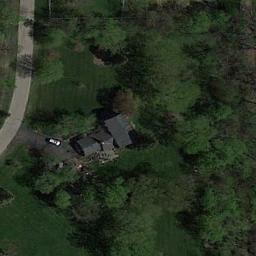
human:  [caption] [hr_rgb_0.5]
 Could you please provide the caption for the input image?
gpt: The sparse residential  is surrounded by trees .

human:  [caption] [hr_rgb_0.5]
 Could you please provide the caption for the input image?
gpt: The sparse residential is on the grass next to some trees and a road .

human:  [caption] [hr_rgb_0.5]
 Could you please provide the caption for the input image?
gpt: There are several gray houses of various sizes and many green trees in a sparse residential area .

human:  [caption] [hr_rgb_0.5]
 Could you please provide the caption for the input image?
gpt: Here is a gorgeous home with a trail behind and a row of trees in front .

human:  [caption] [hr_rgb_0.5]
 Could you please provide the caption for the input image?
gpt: A sparse residential area with many green trees and a black building .